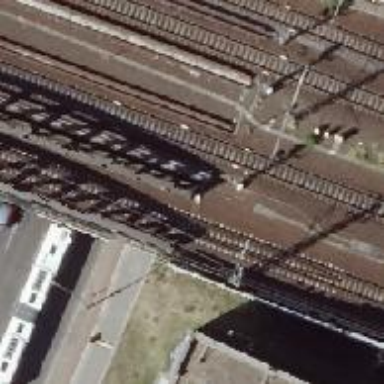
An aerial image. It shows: Railway signal.